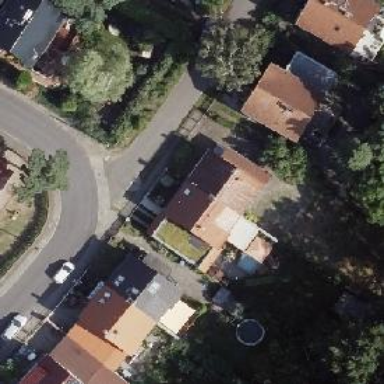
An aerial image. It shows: Semi-detached house with gabled roof.